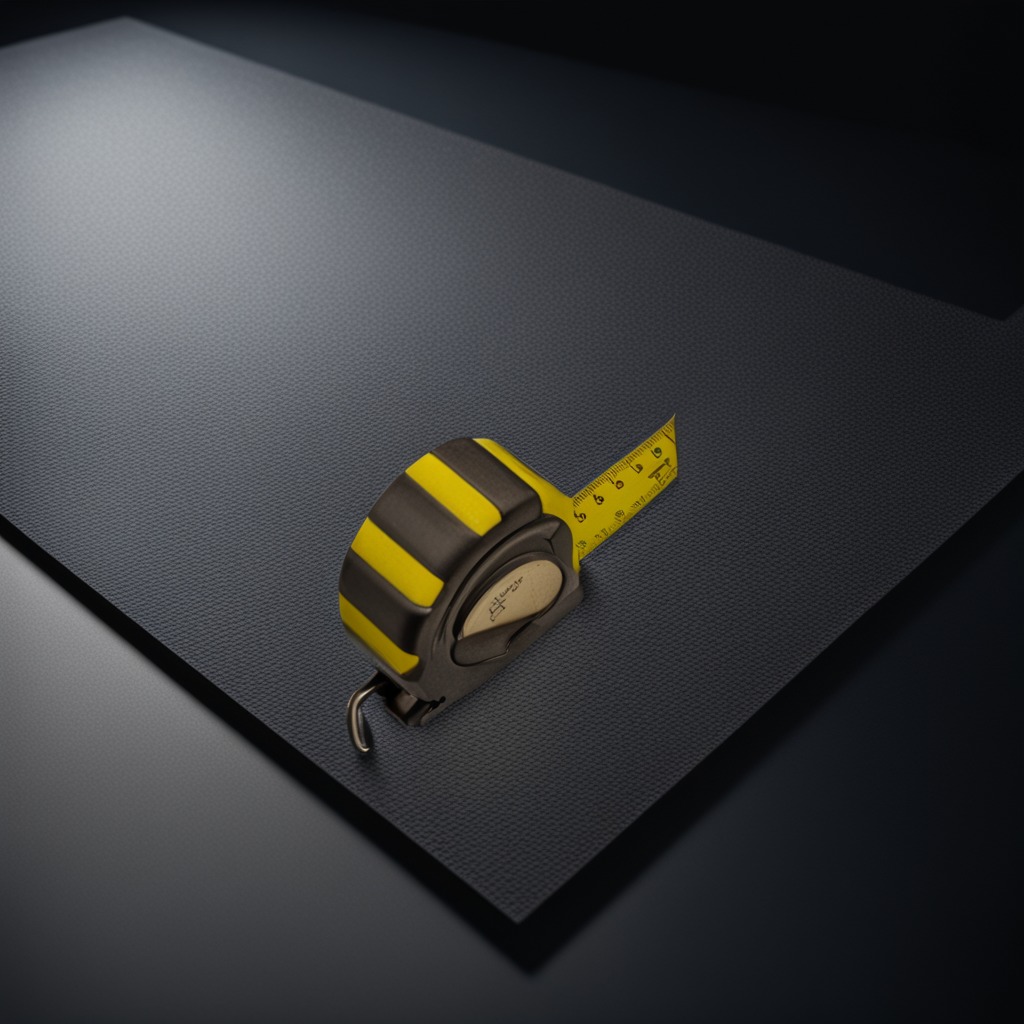
A measuring tape lies on the clean granite tabletop inside a workshop at night.